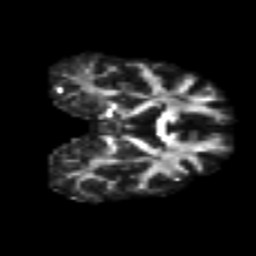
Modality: FA
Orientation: coronal
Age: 47
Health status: ill
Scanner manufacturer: philips
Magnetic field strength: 3 T
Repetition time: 9 s
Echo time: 0.127 s